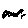
Label: hexagon